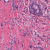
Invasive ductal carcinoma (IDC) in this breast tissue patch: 1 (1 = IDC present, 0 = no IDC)